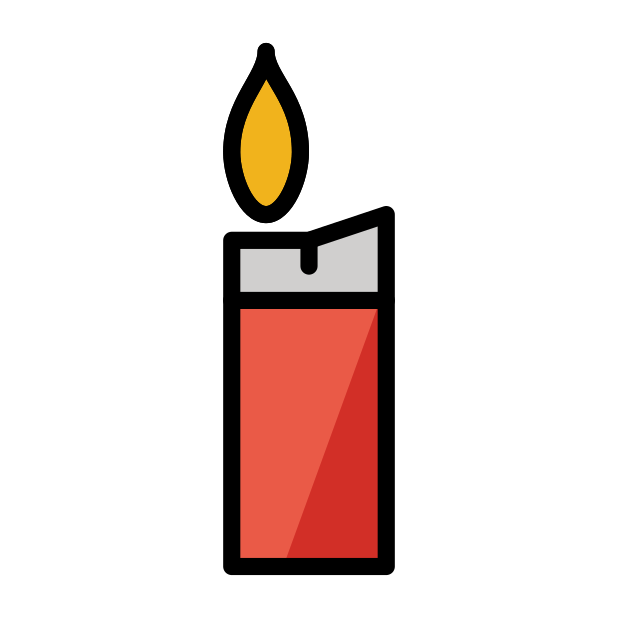
lighter